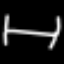
Label: bed